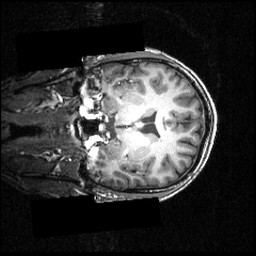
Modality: T1w
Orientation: coronal
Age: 26
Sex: male
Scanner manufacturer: siemens
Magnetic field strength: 3.951 T
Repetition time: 1.5 s
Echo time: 0.00335 s